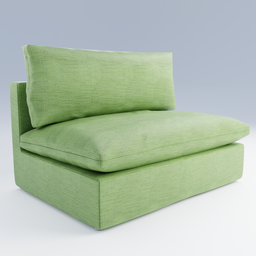
Label: furniture